Interaction volume radius: 5 \u00c5
Interaction volume height: 40 \u00c5
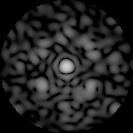
Disorder parameter: 0.6693